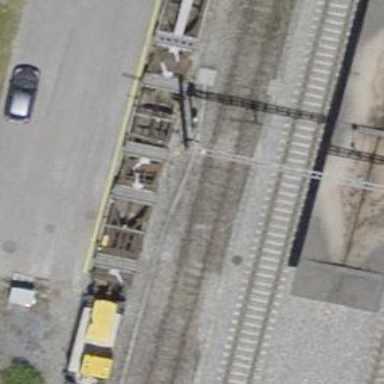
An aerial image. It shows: Rail yard with electrified rails and single track.